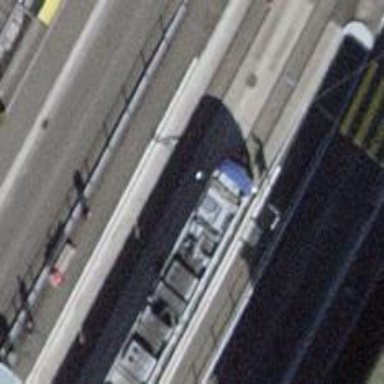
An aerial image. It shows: Tram stop with public transport stop position.